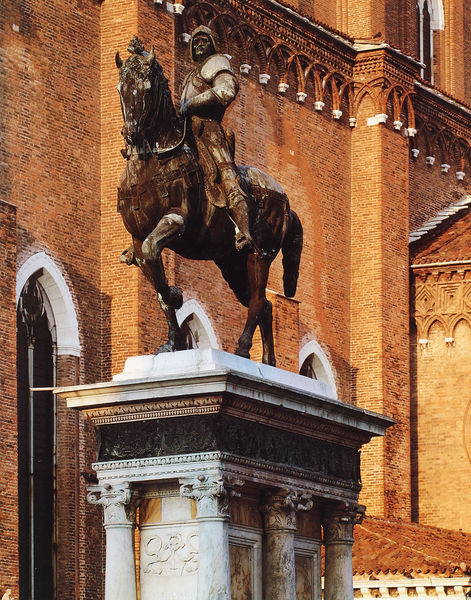
Titel: Reiterstandbild Bartolomeo Colleonis
Künstler: Andrea del Verrocchio
Standort: Venedig, Campo S. Giovanni e Paolo (EU - I - Venetien)
Schlagwörter: held, mann, fenster, marmor, säulen, gebäude, sockel, kirche, gewand, pferd, reiter, statue, mauer, metall, bronze, denkmal, soldat, helm, stiefel, rüstung, gotisch, krieger, standbild, galopp, bremen, statur